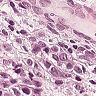
Metastatic tissue present: yes